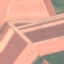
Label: AnnualCrop